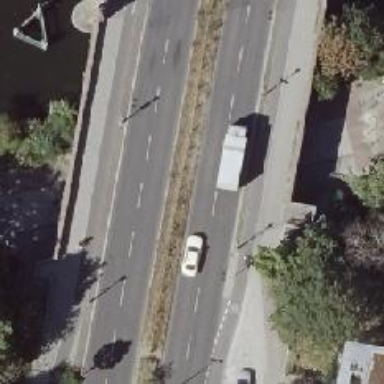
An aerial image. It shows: Secondary road with lane markings on asphalt bridge. No stopping parking condition on both sides of the road.